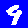
Digit: 9